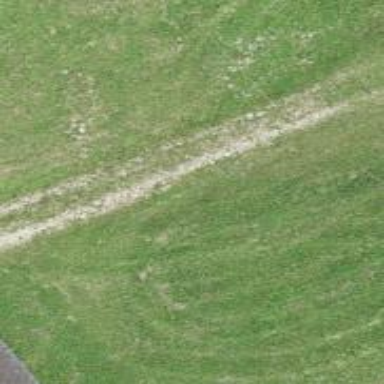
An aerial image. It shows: Track with very rough surface.